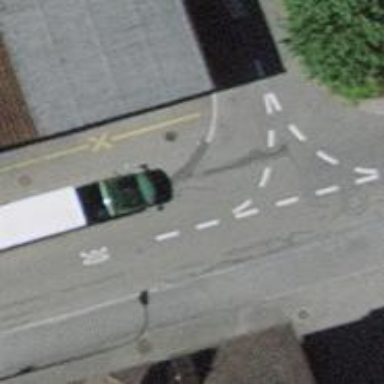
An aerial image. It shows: Kerb serving as barrier.